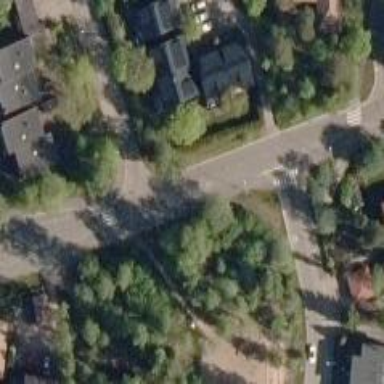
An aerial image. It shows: Road with "give way" sign.